Field crop: maize
Growth stage: 1
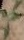
Species: atriplex